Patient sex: M
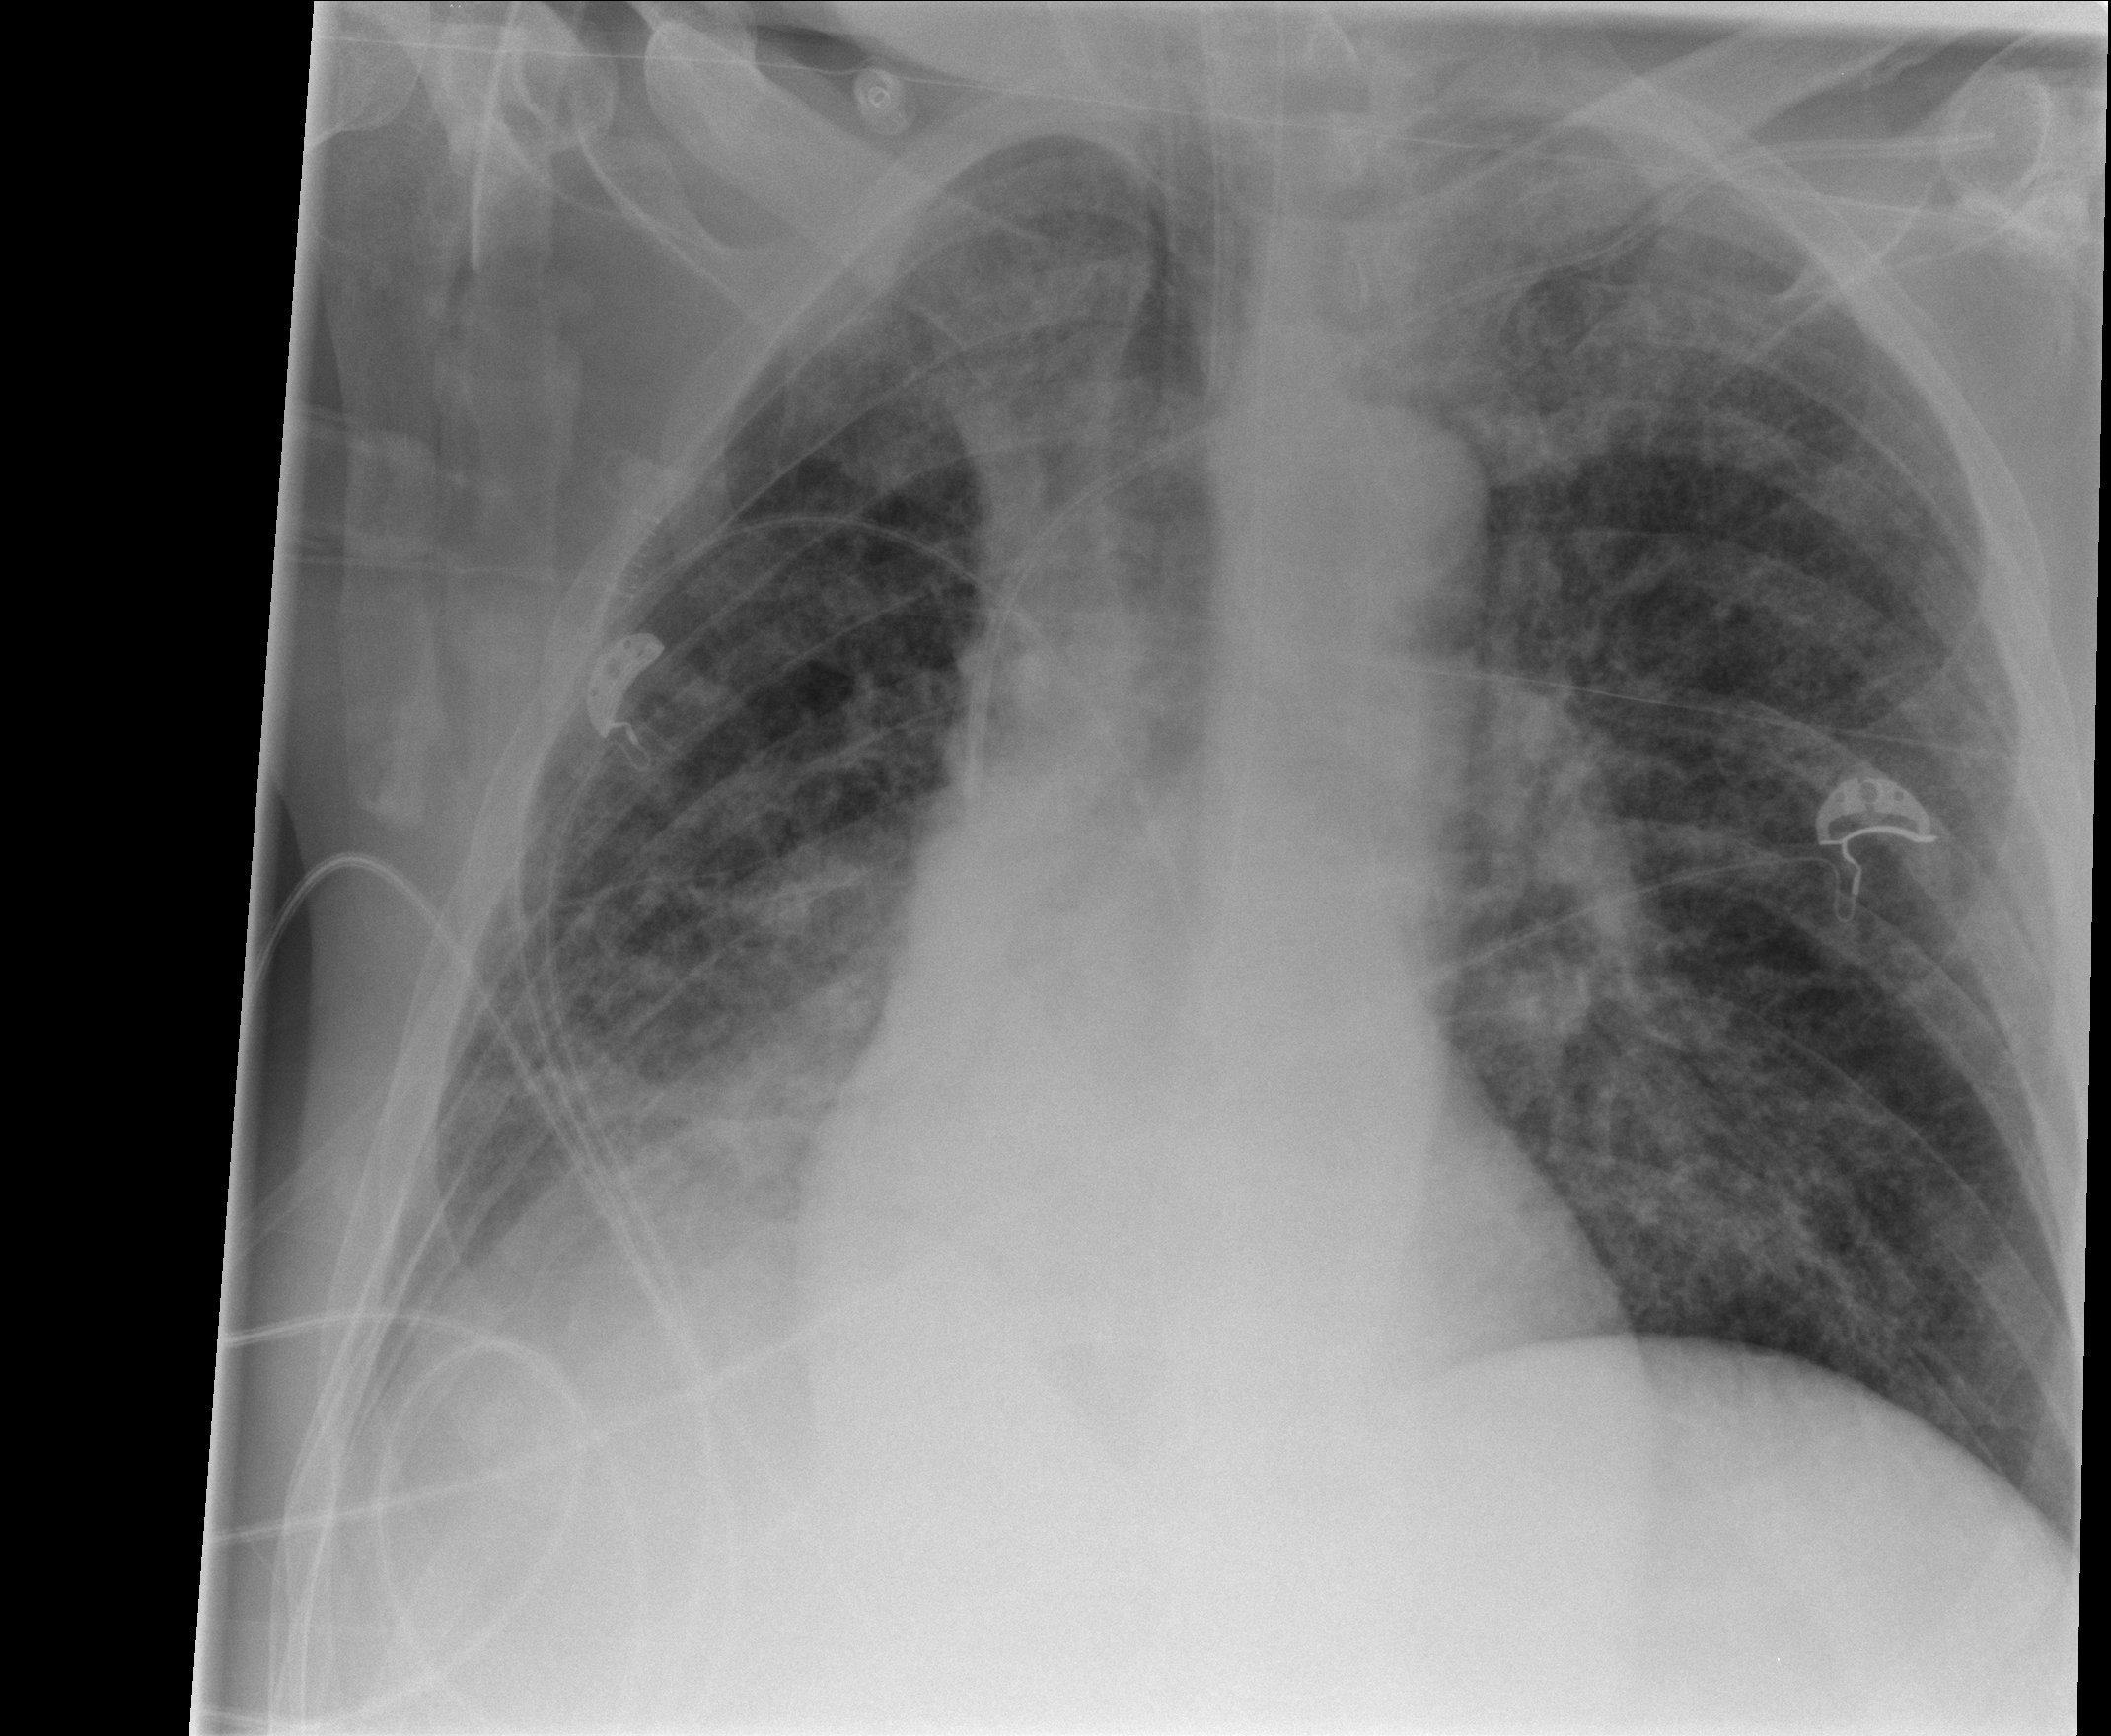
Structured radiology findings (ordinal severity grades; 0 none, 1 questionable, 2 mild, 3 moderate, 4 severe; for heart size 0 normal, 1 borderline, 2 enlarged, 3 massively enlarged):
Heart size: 0
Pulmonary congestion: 2
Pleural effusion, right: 2
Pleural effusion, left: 0
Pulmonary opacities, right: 3
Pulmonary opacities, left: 3
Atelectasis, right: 0
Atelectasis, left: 0